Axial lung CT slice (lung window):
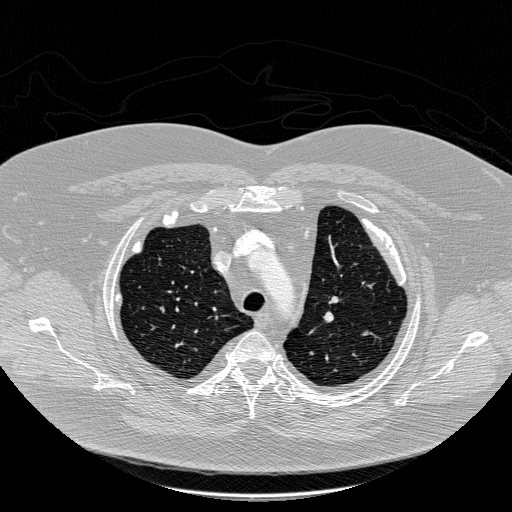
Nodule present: no